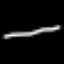
Label: line